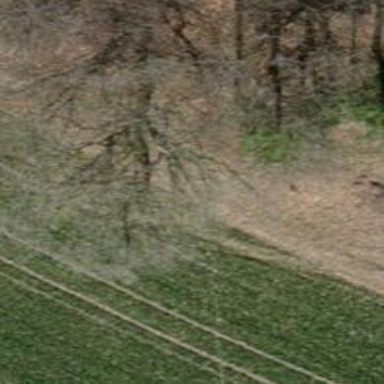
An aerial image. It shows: Grassy path.